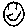
Label: smiley face